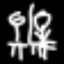
Label: chair